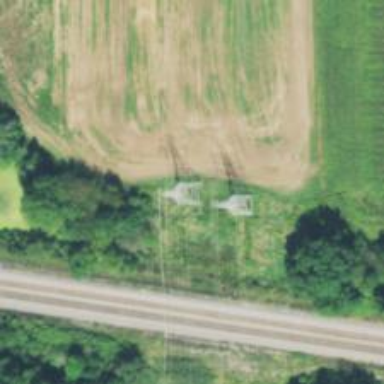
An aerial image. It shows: Lattice structure tower.